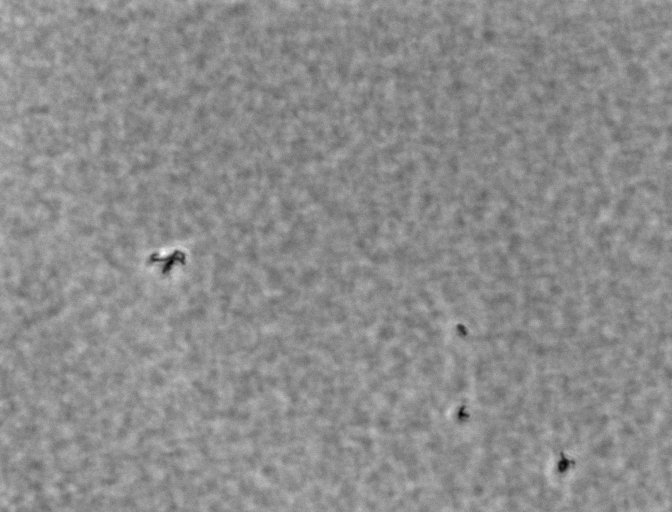
Listeria innocua